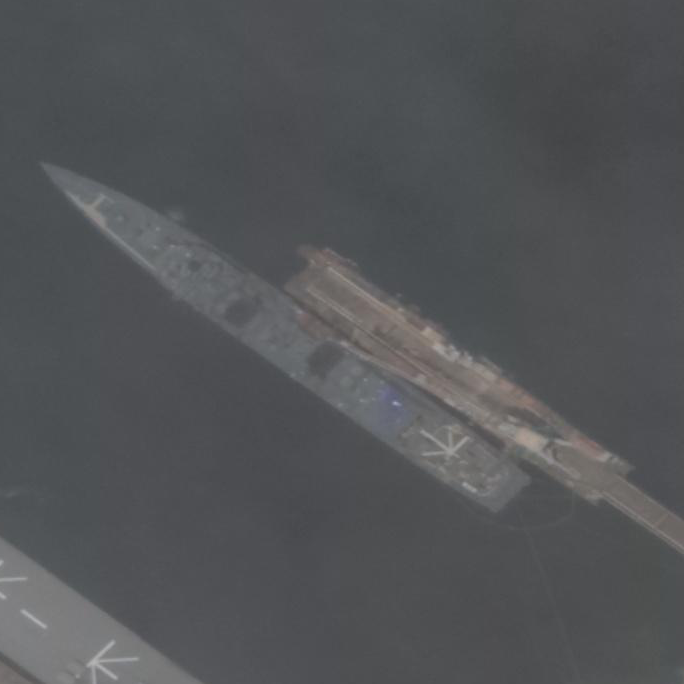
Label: Murasame-class_destroyer